Question: I'm using XCode 4 and I just created a subclass of UIViewController, status bar enabled (grey), and dropped in a MKMapView. My UIView has x,y and w,h of
(0,20) / (320,460)
Then I click on my MKMapView and it has coordinates of:
(0,0) / (320, 460)
Is there a reason that IB doesn't resize itself so the MKMapView will take up the entire screen by making it (0,0)/(320, 480), or putting itself at (0,20)/(320,460)?
The picture below should identify my problem. Sorry if I am missing something super obvious. Thanks.

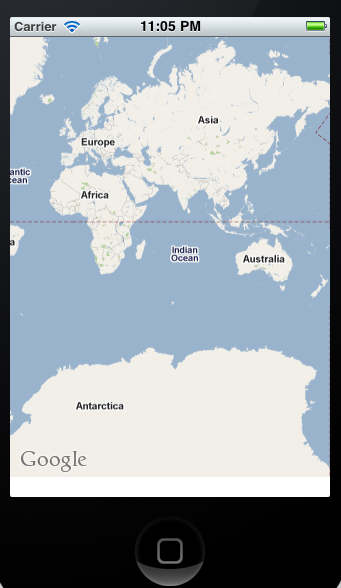
Answer: If you add any subview inside a view(container), then that container is the world for that subview, and it'll have co-ordinate according to that. That's why your map view have coordinate(0,0).